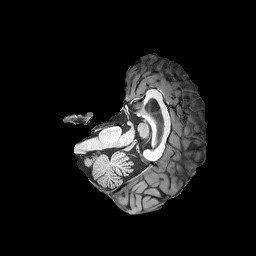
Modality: T1w
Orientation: axial
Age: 45
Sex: female
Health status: healthy